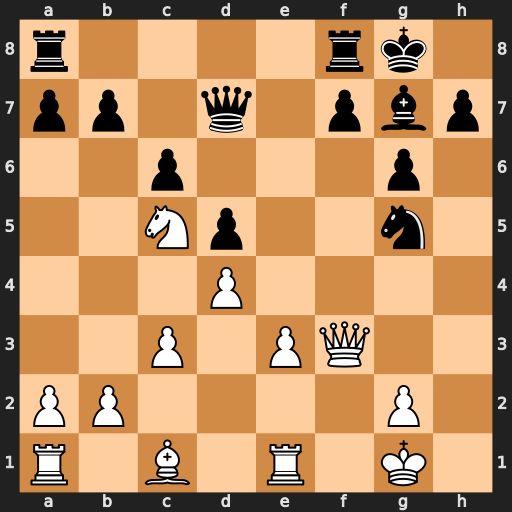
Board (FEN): r4rk1/pp1q1pbp/2p3p1/2Np2n1/3P4/2P1PQ2/PP4P1/R1B1R1K1
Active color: w
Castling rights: -
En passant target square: -
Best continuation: Nxd7 Nxf3+ gxf3